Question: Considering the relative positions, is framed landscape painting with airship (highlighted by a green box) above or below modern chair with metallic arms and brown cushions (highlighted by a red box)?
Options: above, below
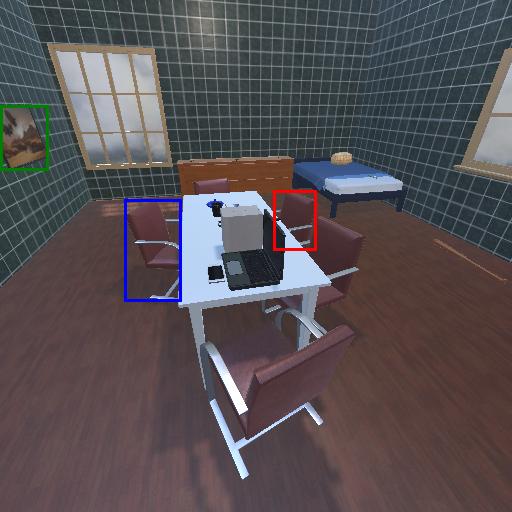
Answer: above